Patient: sex F, age 68
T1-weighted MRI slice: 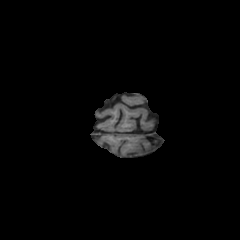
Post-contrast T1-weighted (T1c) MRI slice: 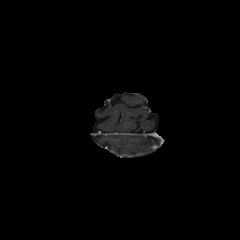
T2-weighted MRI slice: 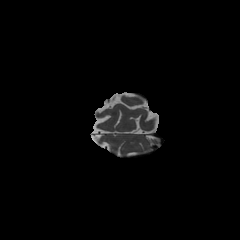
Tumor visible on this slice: no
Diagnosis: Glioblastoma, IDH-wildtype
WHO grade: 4